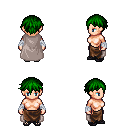
a pixel art fantasy rpg character, female body template, human, light skin, gray cape, robe skirt, green short bangs hairstyle, white cloth bandages, ghillies, four views (front, back, left, right), 2x2 character sprite sheet, small pixel art, hard edges, no anti-aliasing